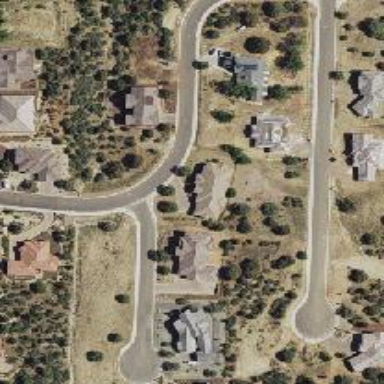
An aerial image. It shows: Residential road.